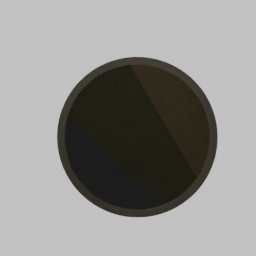
Label: decoration